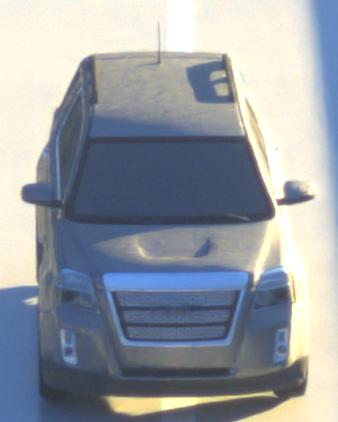
Make: GMC
Model: Terrain
Detailed model: Gen. 1
Model produced from: 2009
Model produced until: 2017
Doors: 5
Color: gray
Road condition: wet road
Daytime: sunrise or sunset
Contrast: medium contrast